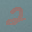
Label: 2